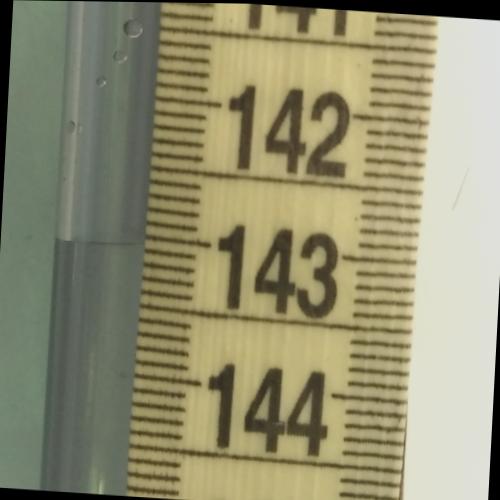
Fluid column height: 143.1 cm